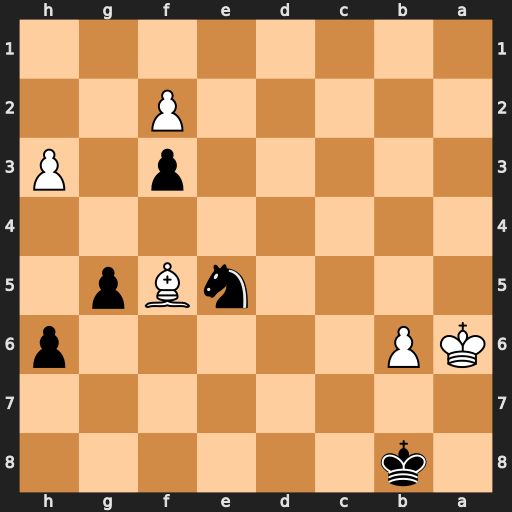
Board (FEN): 1k6/8/KP5p/4nBp1/8/5p1P/5P2/8
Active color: b
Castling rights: -
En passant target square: -
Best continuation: h5 Kb5 h4 Kc5 g4 Kd4 g3